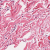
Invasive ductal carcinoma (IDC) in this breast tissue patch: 0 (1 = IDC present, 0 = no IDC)